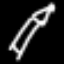
Label: pencil